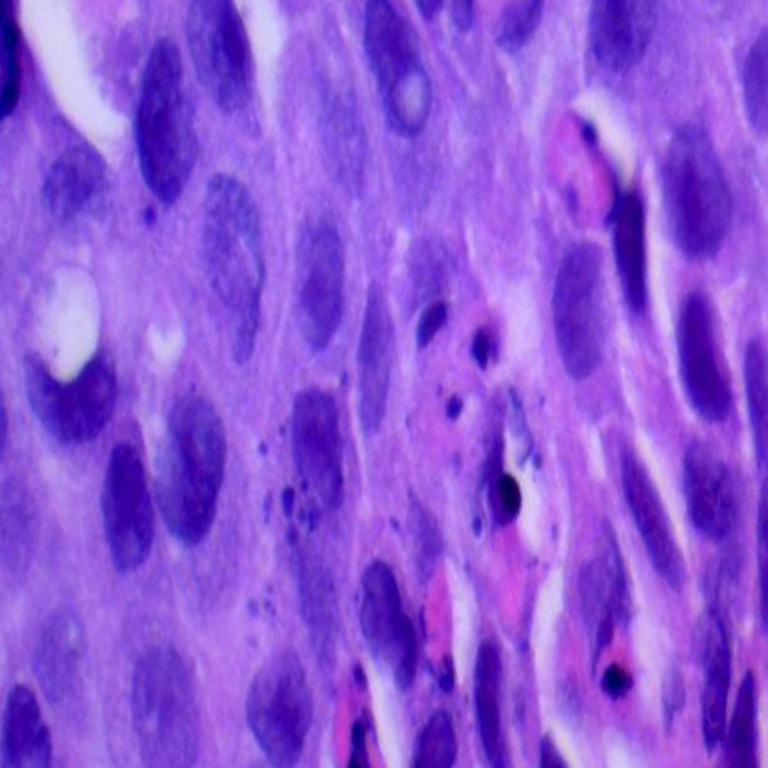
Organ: lung
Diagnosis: squamous carcinomas